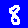
Digit: 8